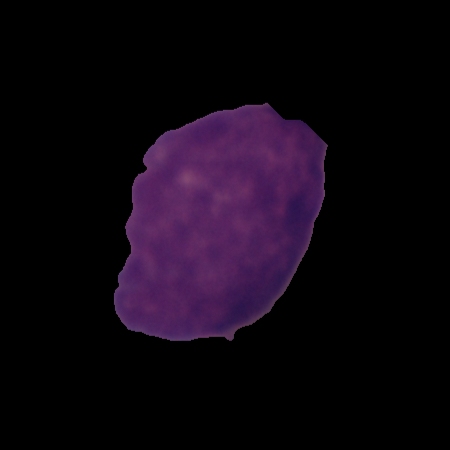
Label: cancer